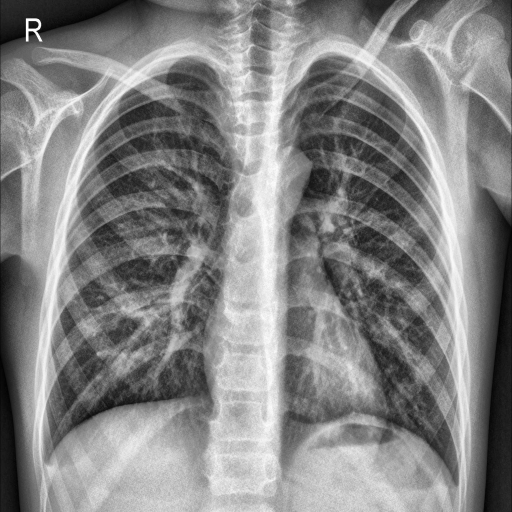
Finding: NORMAL